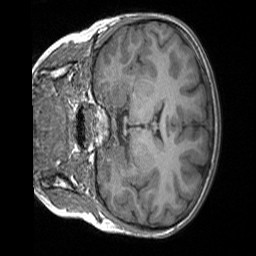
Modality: T1w
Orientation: coronal
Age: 8
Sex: female
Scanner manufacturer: siemens
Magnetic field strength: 3 T
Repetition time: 1.65 s
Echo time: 0.00203 s